Question: I'm having trouble in changing RadTimePicker value programmatically from WebBrowser control (it is an automated tool for operation with some website)

I'm using Firebug add-on for Firefox to find the right control to change its value. But when I locate date textbox and change its value arg in the app - nothing happens.
Could you please point me on the right way how can I change date in RadDatPicker?
Thank you!
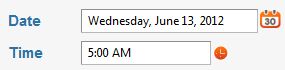
Answer: In order to set a value in the picker, you should be using its SetSelectedDate() method to assign a date to it.
'''
var datePicker = $find("<%= RadDatePicker1.ClientID %>");
datePicker.set_selectedDate(new Date());
'''
This should solve it:
'''
window.frames[0].$find('ctl00_ContentPlaceHolder1_RadDatePicker1').set_selectedDate(new Date('2020/10/12'))
'''